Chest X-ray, PA view. Patient: 52 years old, sex M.
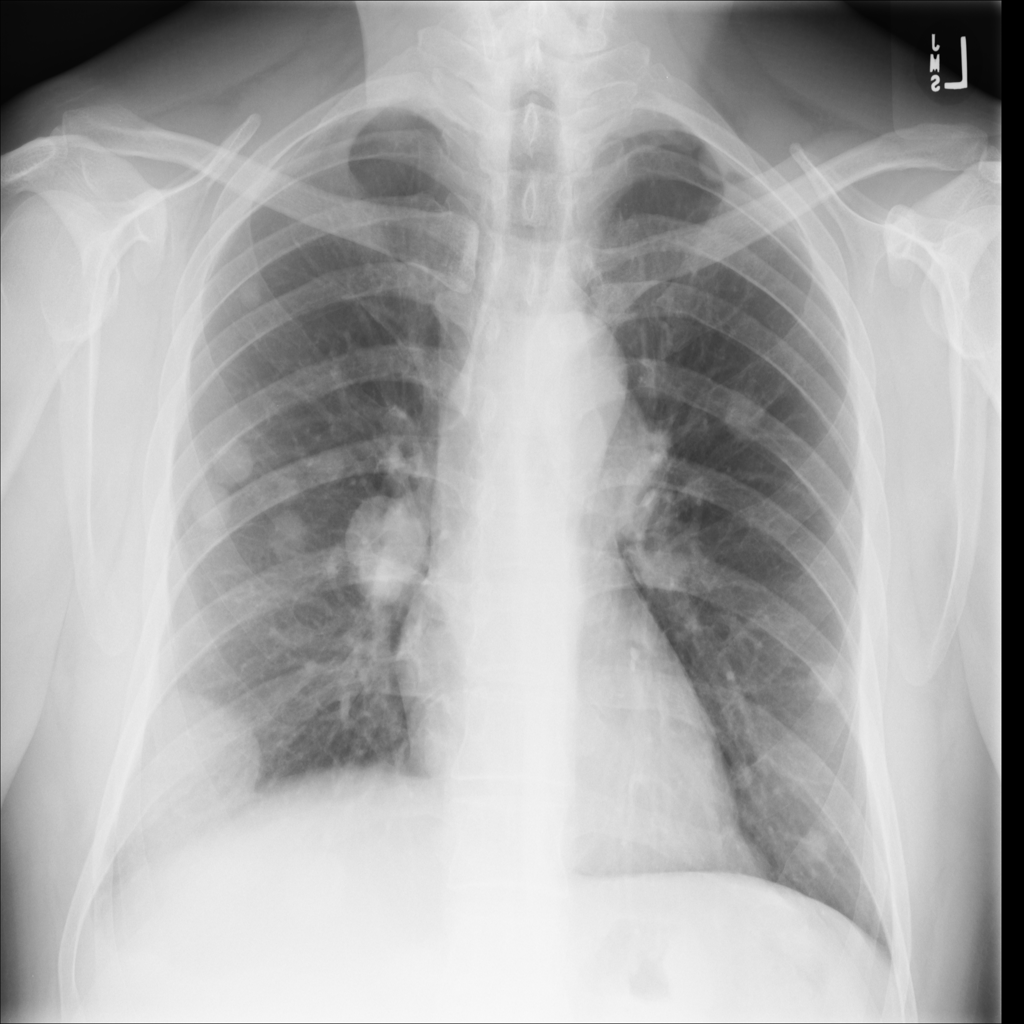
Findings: No Finding